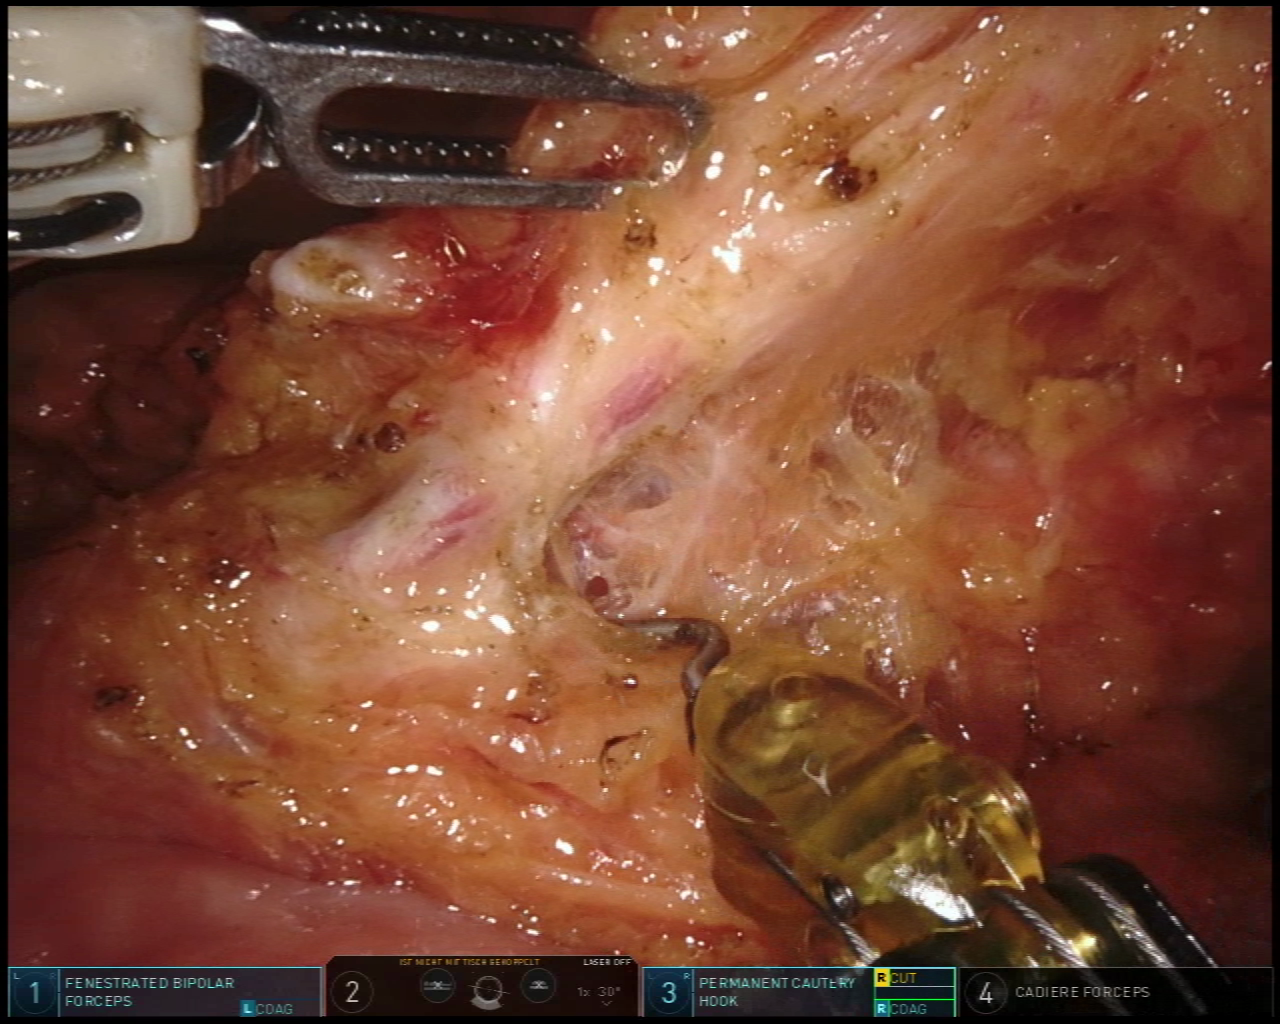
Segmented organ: inferior_mesenteric_artery
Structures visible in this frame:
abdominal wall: no
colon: no
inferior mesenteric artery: yes
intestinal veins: no
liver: no
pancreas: no
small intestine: yes
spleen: no
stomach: no
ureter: no
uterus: no
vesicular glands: no